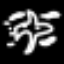
Label: airplane